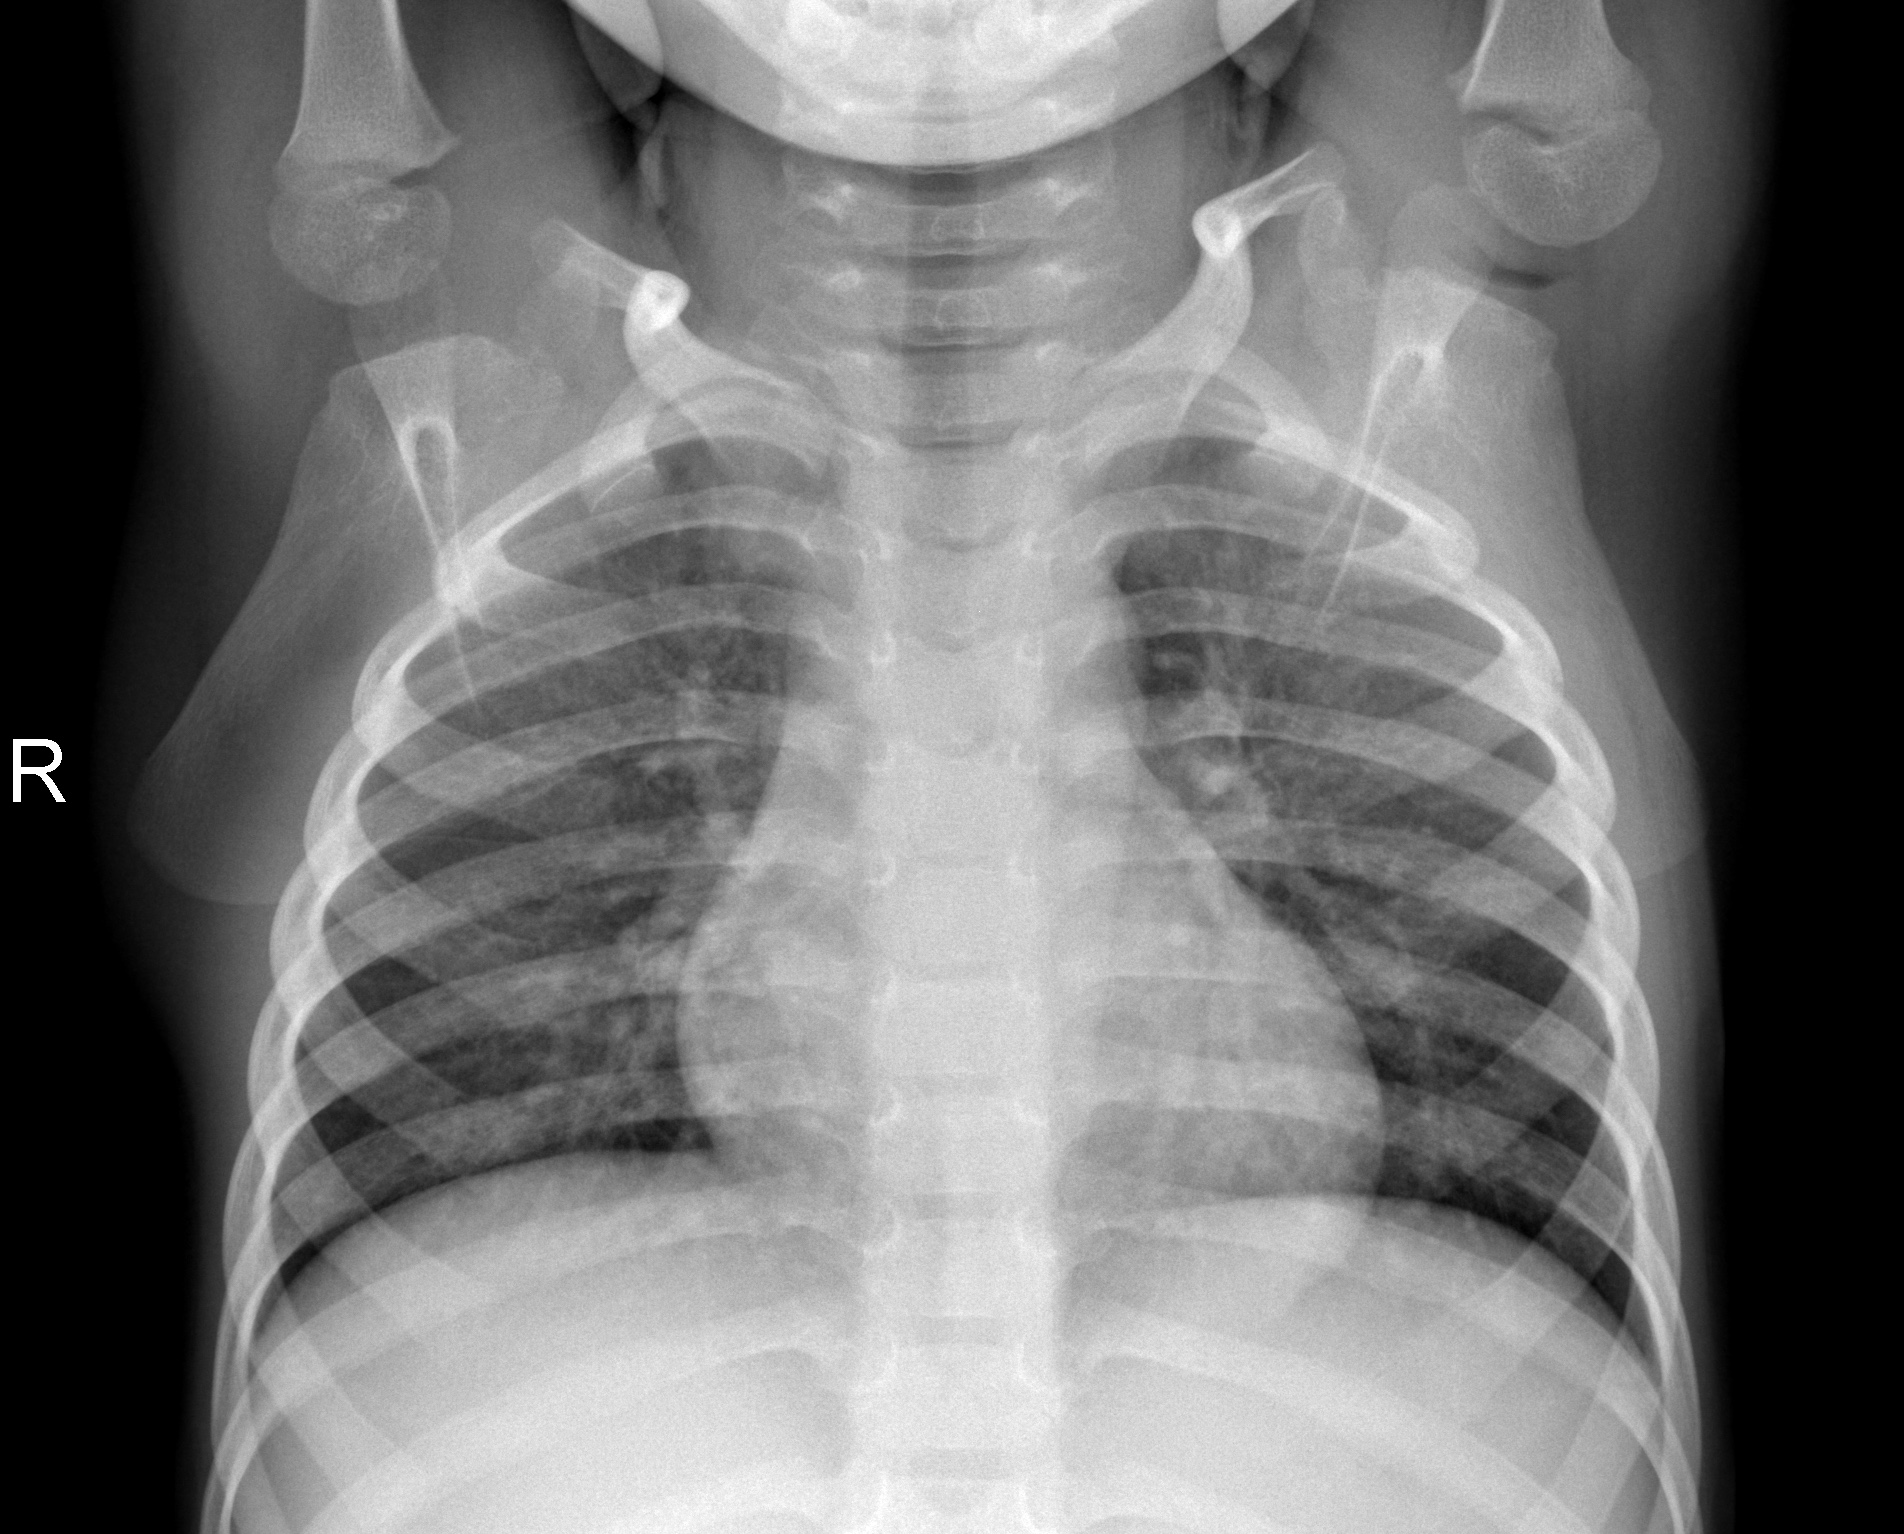
Diagnosis: NORMAL